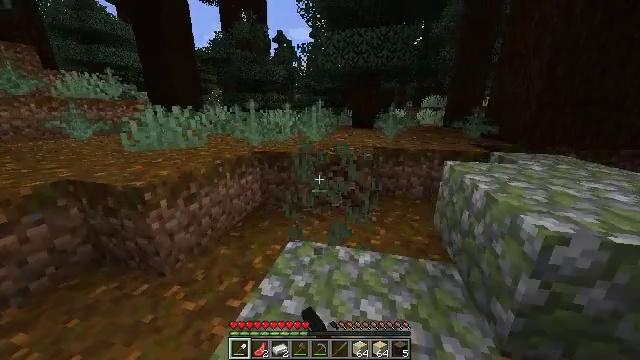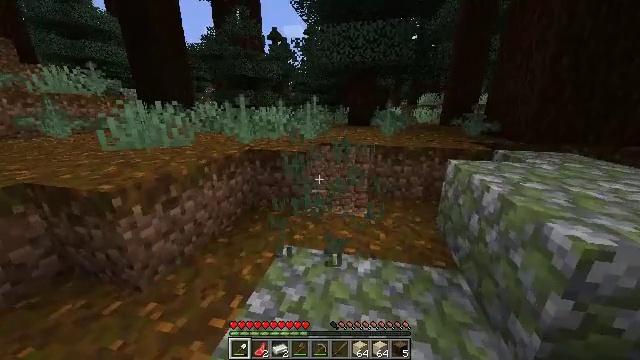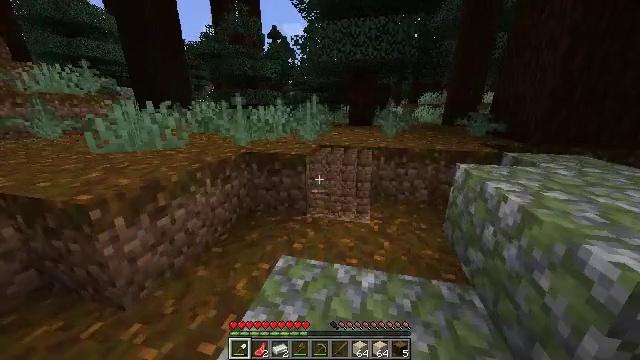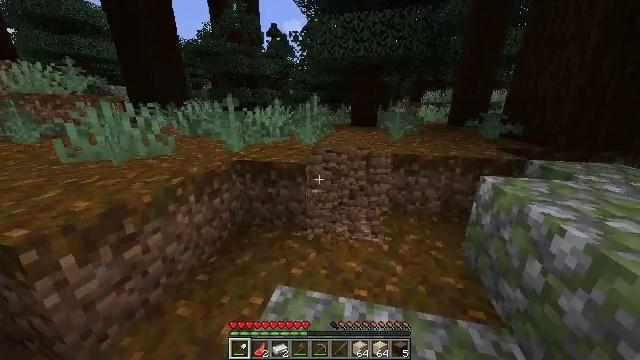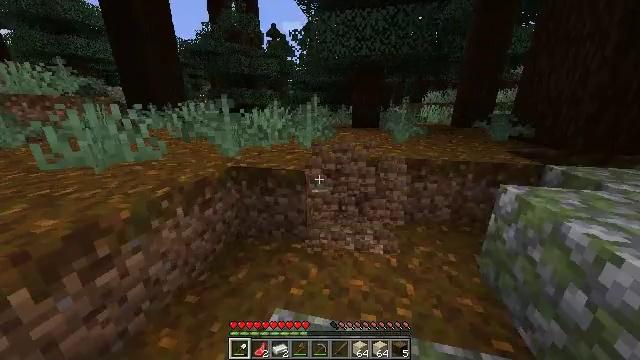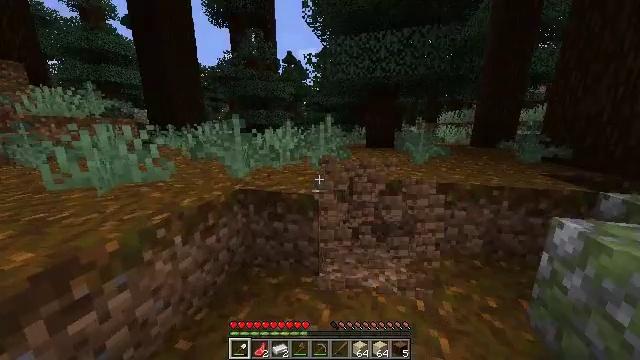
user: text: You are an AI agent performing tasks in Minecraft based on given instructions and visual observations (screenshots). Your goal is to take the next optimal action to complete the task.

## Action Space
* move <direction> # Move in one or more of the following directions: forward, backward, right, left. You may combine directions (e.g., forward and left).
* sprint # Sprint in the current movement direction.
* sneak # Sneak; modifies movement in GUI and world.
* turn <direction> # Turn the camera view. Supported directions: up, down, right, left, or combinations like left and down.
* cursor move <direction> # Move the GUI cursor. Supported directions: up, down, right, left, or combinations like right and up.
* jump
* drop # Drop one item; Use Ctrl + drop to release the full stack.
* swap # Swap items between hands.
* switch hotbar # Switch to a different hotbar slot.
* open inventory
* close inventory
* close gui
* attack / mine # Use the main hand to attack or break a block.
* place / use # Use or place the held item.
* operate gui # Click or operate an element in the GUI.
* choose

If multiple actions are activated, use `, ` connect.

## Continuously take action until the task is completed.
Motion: motion action
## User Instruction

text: Gather the podzol block.
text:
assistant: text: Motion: move forward, sprint, turn right, attack / mine
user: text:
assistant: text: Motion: move forward, sprint, attack / mine
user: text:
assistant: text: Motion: move forward, sprint
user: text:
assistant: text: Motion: move forward, sprint
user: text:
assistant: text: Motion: move forward, sprint, turn left and up
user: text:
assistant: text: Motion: sprint, jump